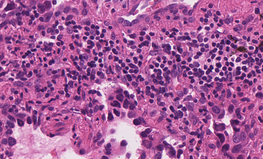
Tumor epithelial tissue: yes
Tumor-associated stroma tissue: yes
Normal tissue: no